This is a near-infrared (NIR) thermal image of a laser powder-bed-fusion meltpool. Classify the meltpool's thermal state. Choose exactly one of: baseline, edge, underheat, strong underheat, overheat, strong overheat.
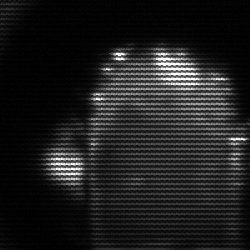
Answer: baseline